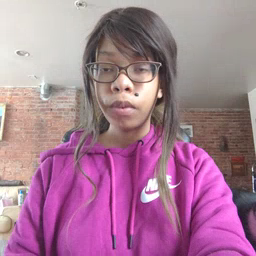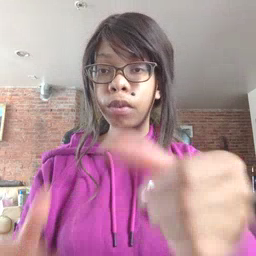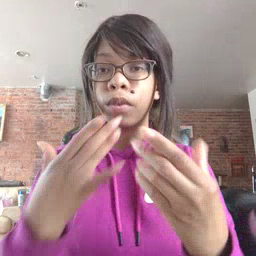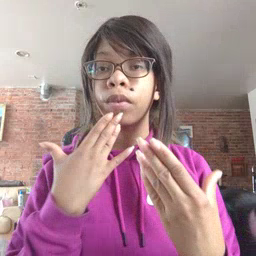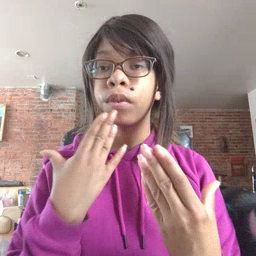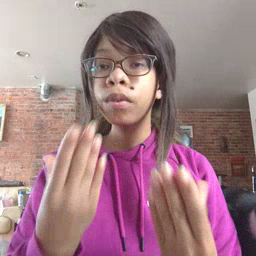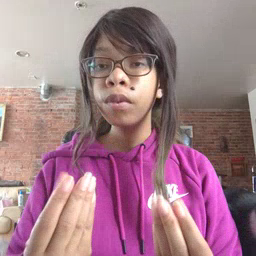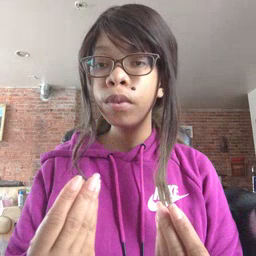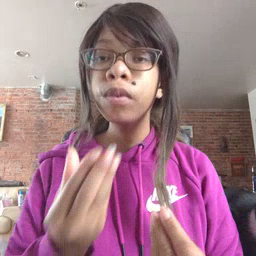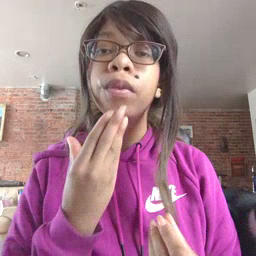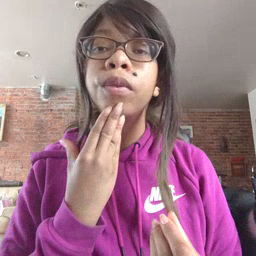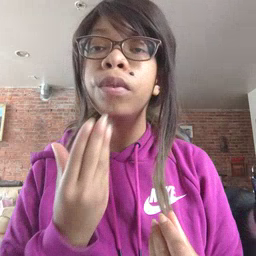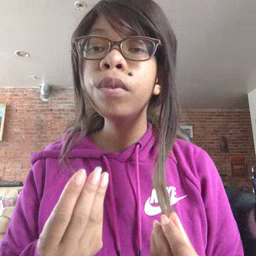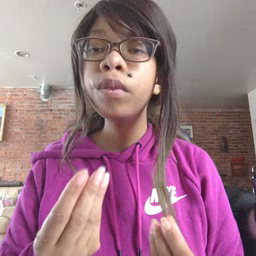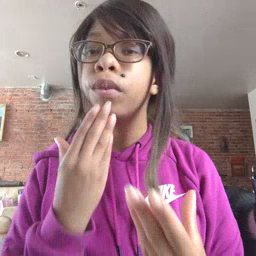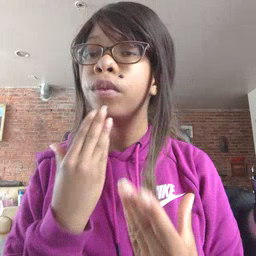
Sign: wet